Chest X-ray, PA view. Patient: 32 years old, sex F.
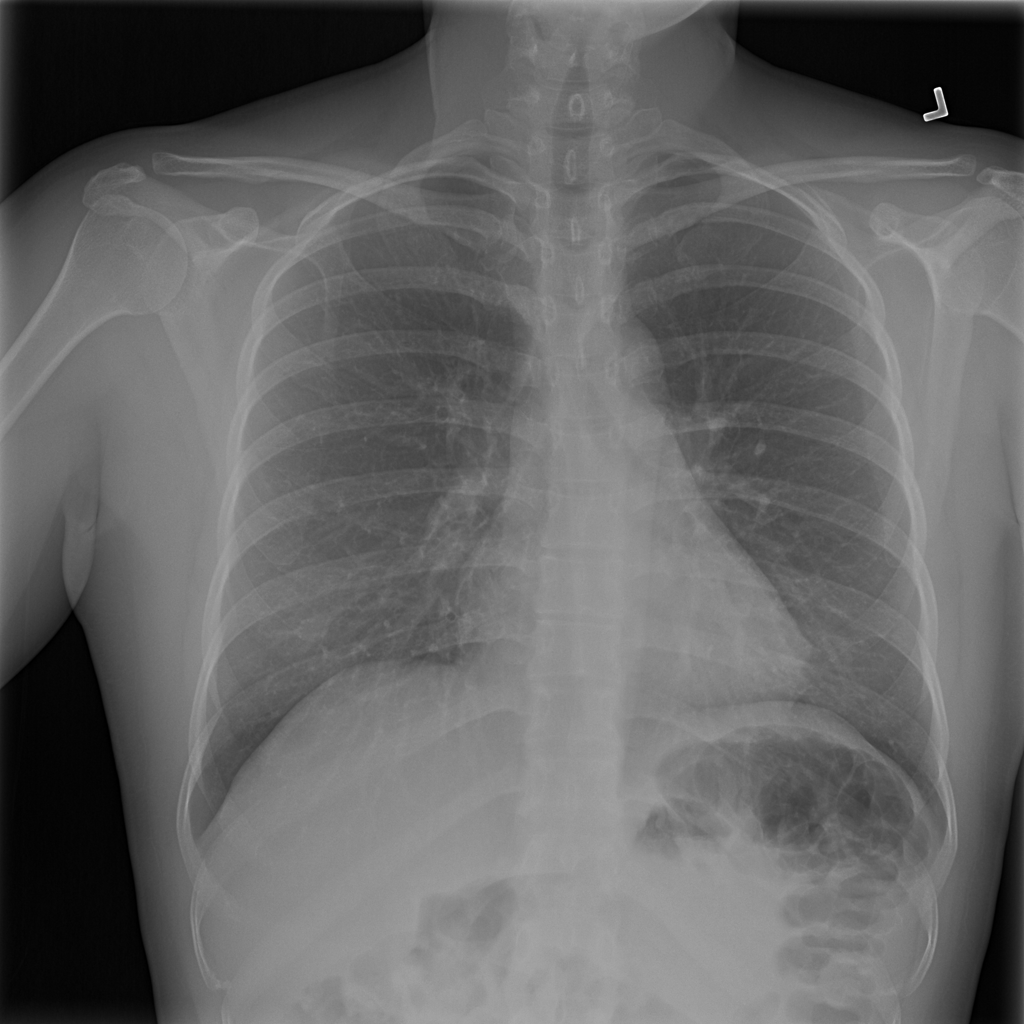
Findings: No Finding